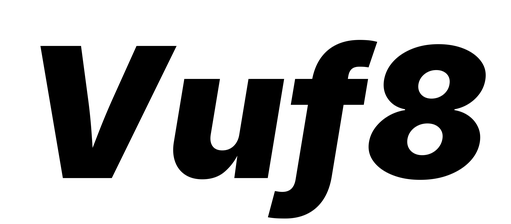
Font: Inter-Italic_Black_Italic